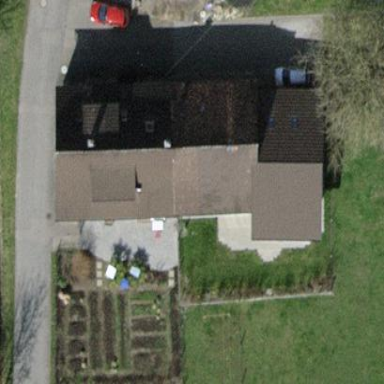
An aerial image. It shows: Semidetached house.